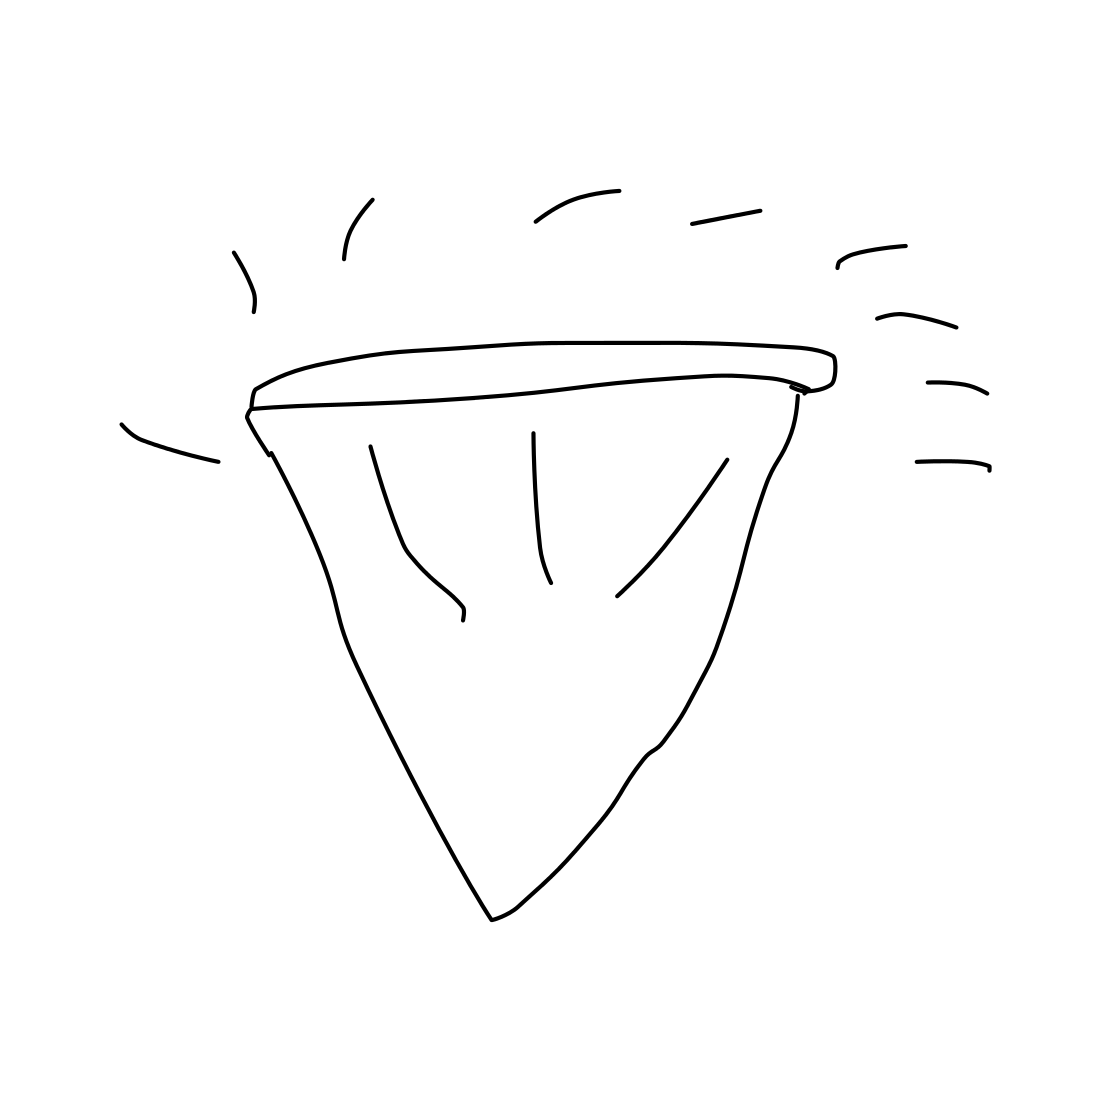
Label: diamond